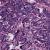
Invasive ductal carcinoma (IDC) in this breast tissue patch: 1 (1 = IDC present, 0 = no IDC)